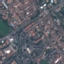
Land use / land cover: Residential